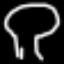
Label: mushroom